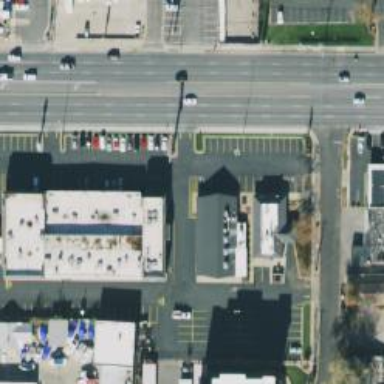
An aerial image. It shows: Parking space is available.